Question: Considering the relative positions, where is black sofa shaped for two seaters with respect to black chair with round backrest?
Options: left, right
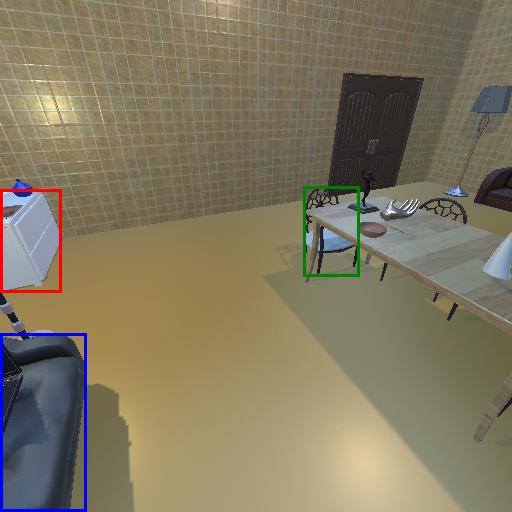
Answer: left